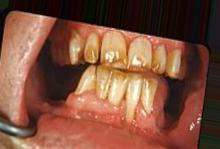
Condition: Tooth Discoloration